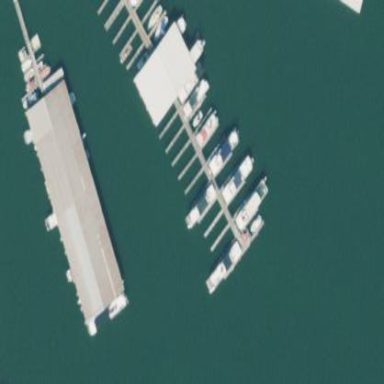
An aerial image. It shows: Boat storage facility.